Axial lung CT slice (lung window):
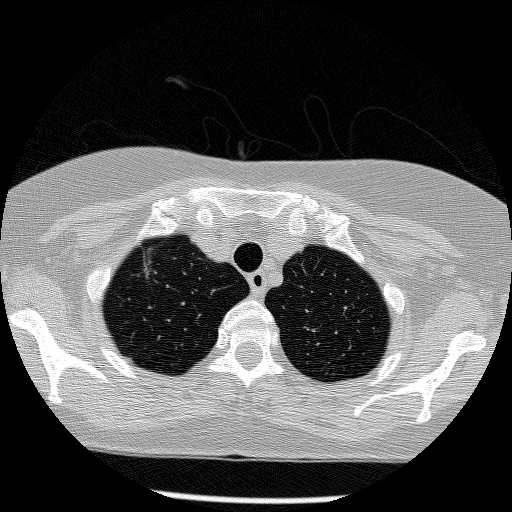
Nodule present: yes
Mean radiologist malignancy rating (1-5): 4.5